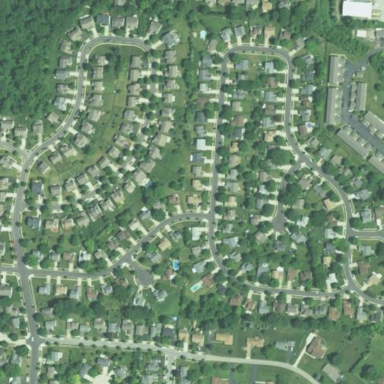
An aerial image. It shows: Residential neighbourhood.